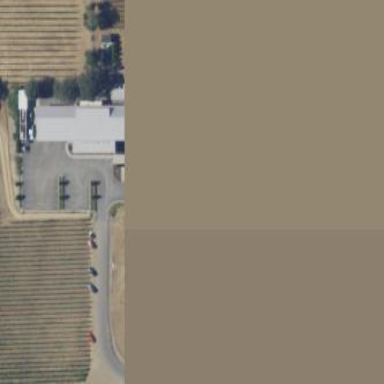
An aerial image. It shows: Vineyard with grape crops.